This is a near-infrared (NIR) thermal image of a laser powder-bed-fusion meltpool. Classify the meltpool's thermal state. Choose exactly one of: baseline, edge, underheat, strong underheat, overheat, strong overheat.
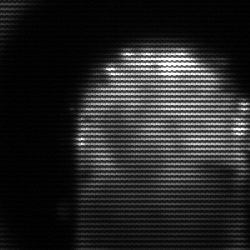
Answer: baseline